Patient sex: M
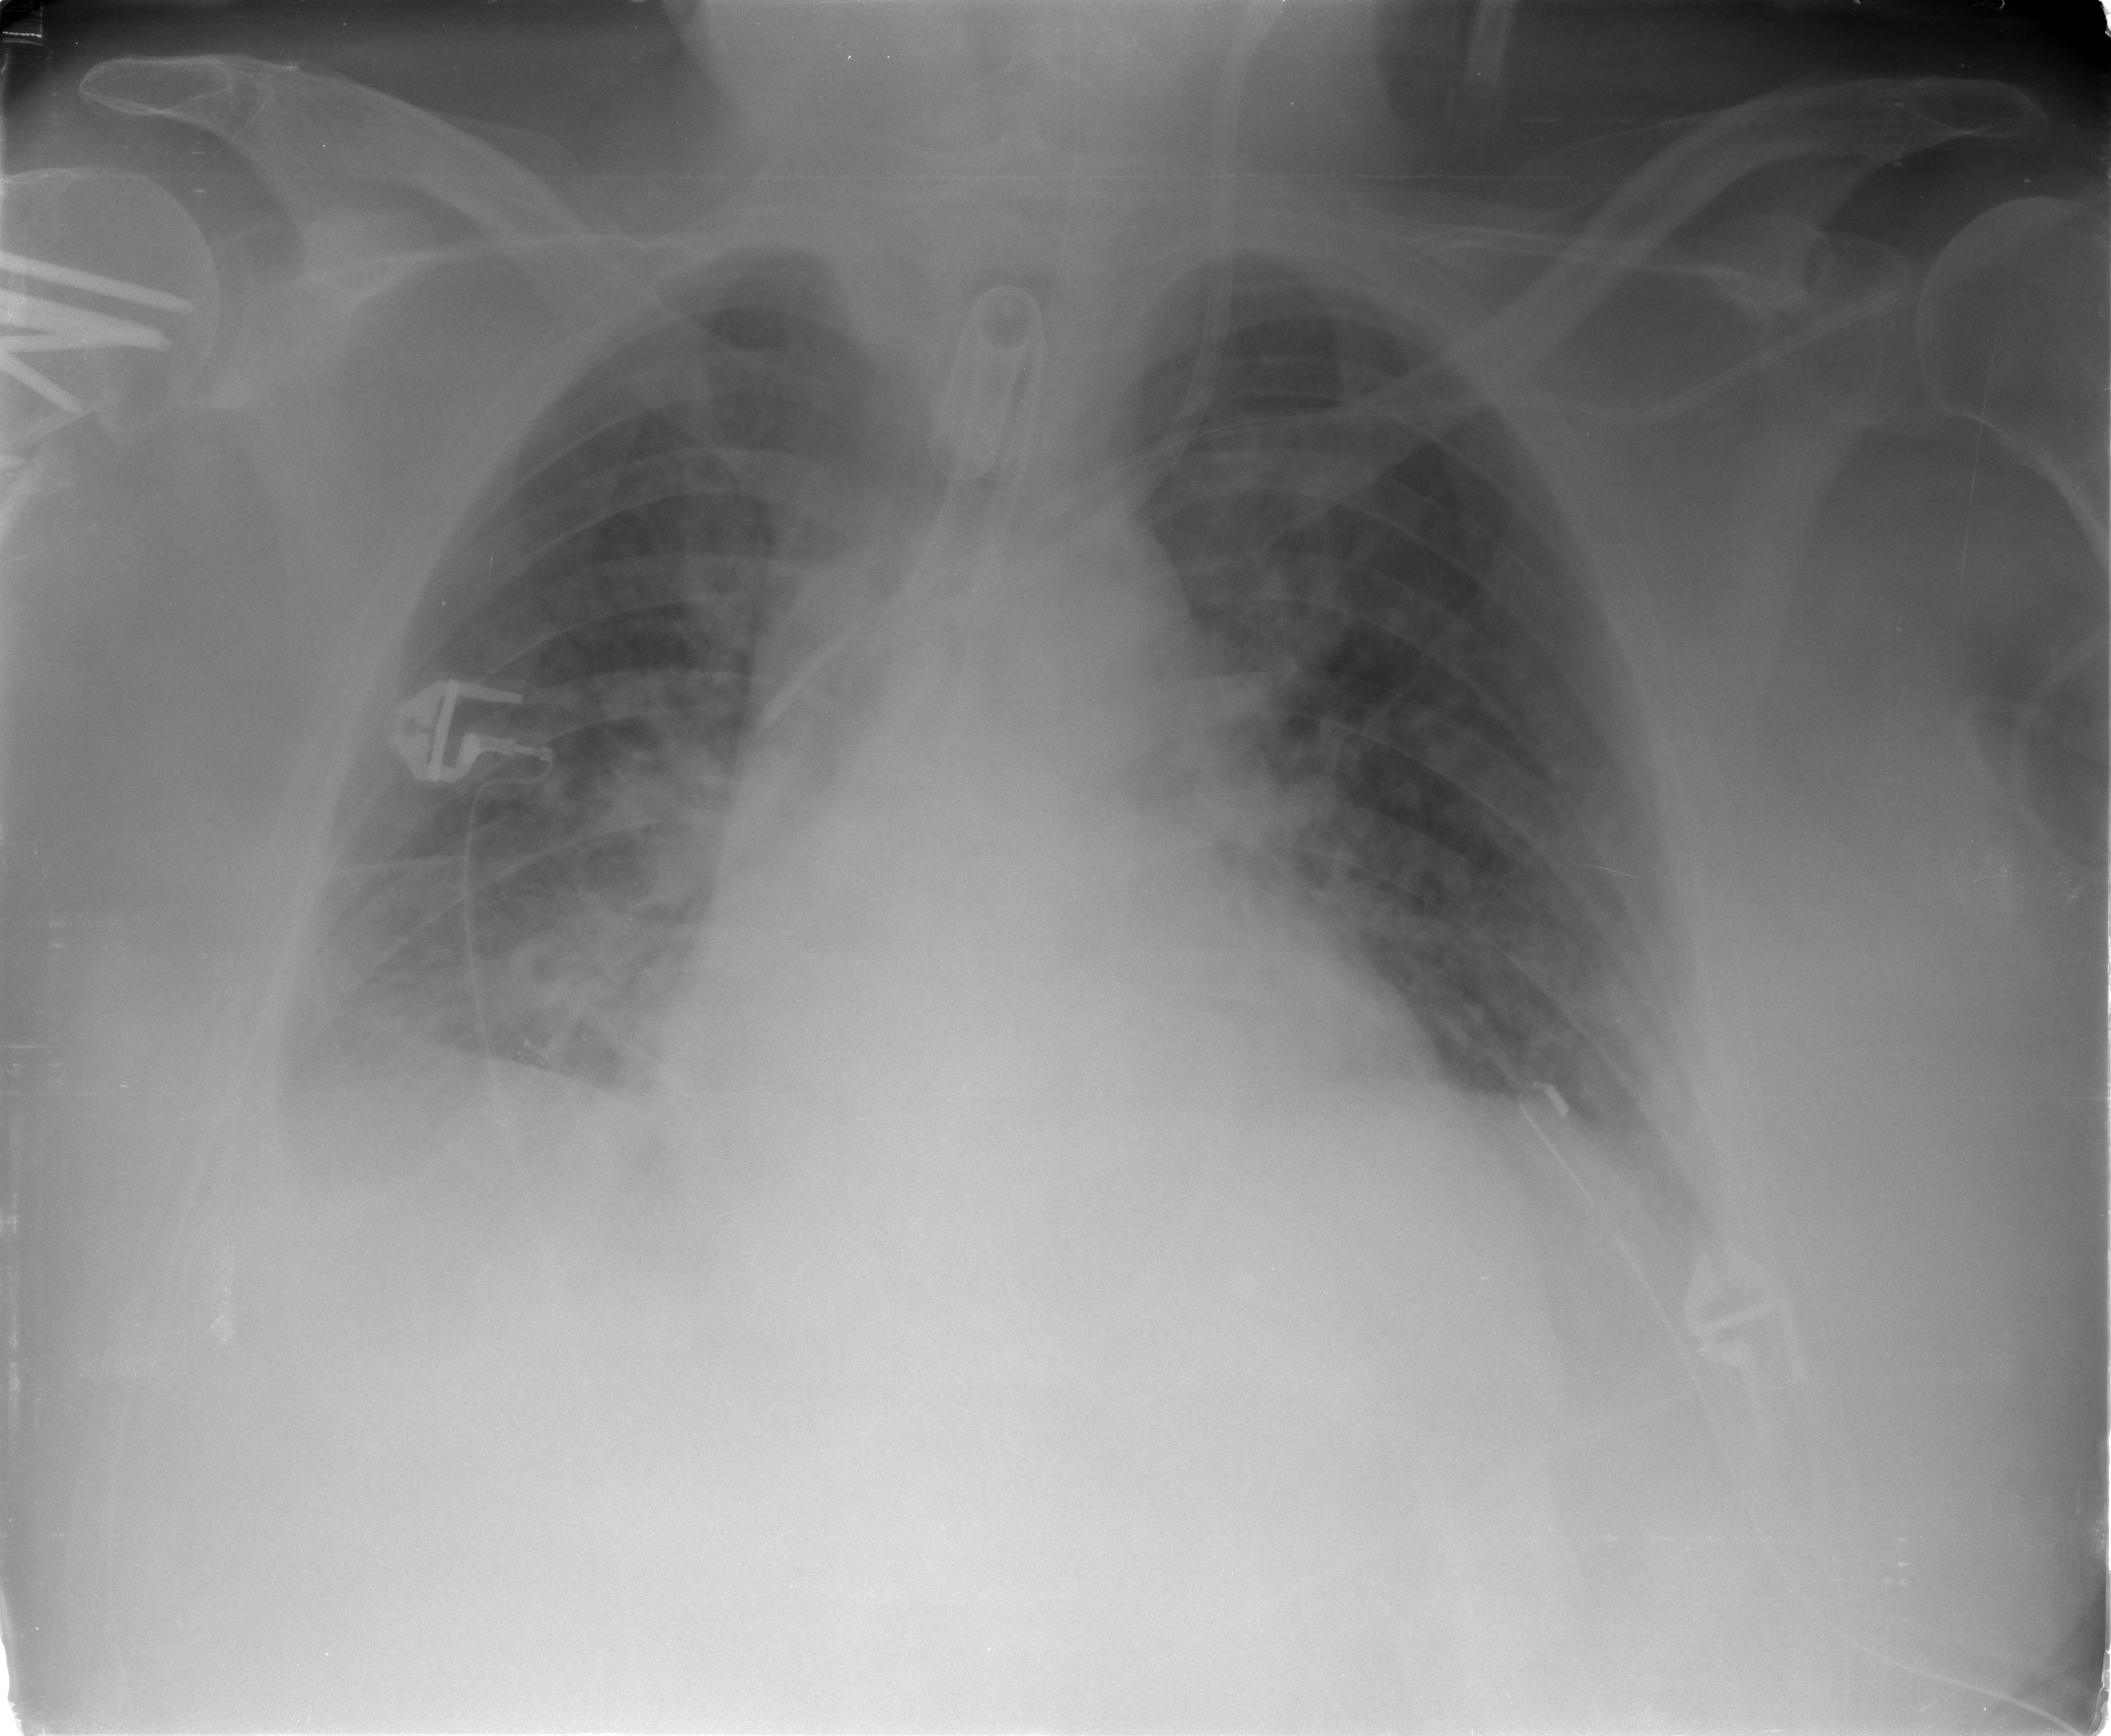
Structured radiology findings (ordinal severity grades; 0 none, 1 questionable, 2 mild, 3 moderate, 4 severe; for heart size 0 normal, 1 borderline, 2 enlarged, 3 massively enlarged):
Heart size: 1
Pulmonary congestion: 1
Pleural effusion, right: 2
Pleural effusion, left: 0
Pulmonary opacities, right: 1
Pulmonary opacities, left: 0
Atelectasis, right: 2
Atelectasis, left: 2